Field crop: maize
Growth stage: 2
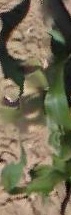
Species: maize